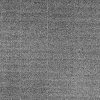
Atmospheric dust classification: dusty